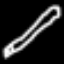
Label: pencil